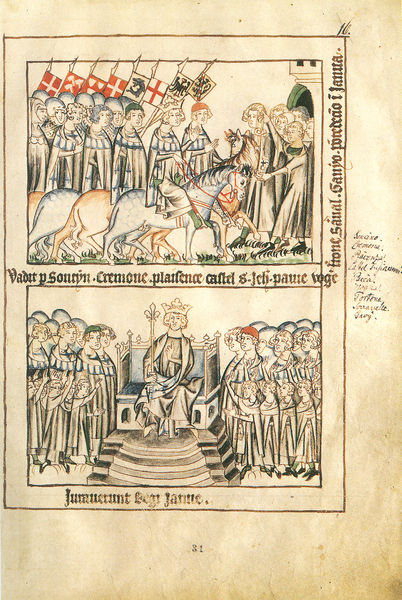
Titel: Trierer Bildhandschrift/Bilderchronik von Kaiser Heinrich VII. und Kurfürst Balduin von Luxemburg 1308-1313/ Kaiser Heinrichs Romfahrt
Schlagwörter: blau, frauen, menschen, männer, zeichnung, rot, krone, pferd, pferde, reiter, turm, ritt, zügel, schrift, papier, fahnen, fahne, treppen, könig, lanze, thron, stufen, tor, buch, burg, druck, text, volk, ritter, heer, buchseite, empfang, huldigung, lanzen, heilige, speer, flaggen, handschrift, zepter, notiz, latein, rat, kreuzstab, buchmalerei, einmarsch, untertanen, janne, hofrat, handschfirt, vadus, paginiert, #tor, nachtrag